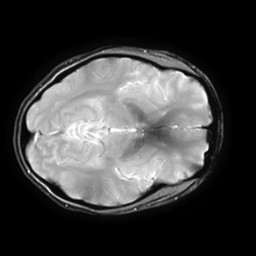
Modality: T2starw
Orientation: axial
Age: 41
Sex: female
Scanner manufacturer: ge
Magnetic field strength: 3 T
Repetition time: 0.65 s
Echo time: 0.02 s